Aerial crown-view tile of a tropical tree (Barro Colorado Island, Panama), acquired 20250512:
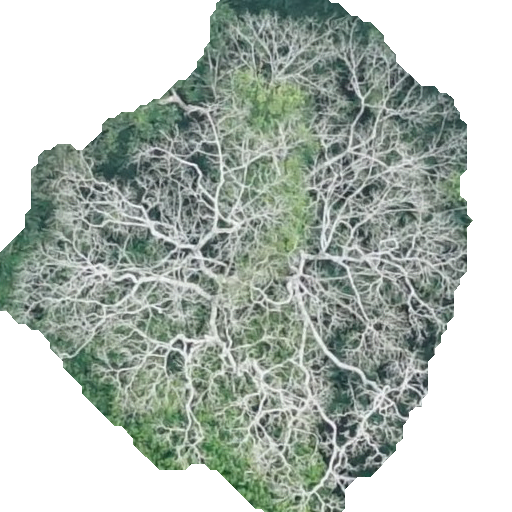
Species: Dipteryx oleifera
GBIF accepted scientific name: Dipteryx oleifera
Crown area: 242.797 m²